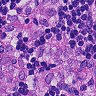
Metastatic tissue present: yes